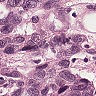
Metastatic tissue present: yes